Current action and preconditions to check: trajectory_clear

Your task: For each precondition in the list above, predict whether it will hold at this action.

Consider the current scene as observed from the mobile robot's camera, and analyze the predicted future states of all dynamic agents (e.g., people, animals, vehicles, or any moving entities) within the NEXT SECOND.

IMPORTANT: Only answer "very likely" if you are absolutely certain—based on strong, clear evidence—that a dynamic agent will violate the precondition in the predicted future state. Do NOT answer "very likely" for unlikely, ambiguous, or low-probability risks.

Ask yourself for each precondition: Is there a high probability, with clear and convincing evidence, that the predicted future states of any dynamic agent will interfere with the predicted future state of the currently executing action within the NEXT SECOND, causing that precondition to fail?

Assess the risk level based on these predictions. Use "likely" or "very likely" if motions create a clear risk of interference.

Use "neutral" or "improbable" if agents are nearby but their predicted paths are clearly diverging or non-conflicting.

Failure Risk Categories: "very improbable", "improbable", "neutral", "likely", "very likely"

Answer Format: Output ONLY the probability_of_failure value from these categories: "very improbable", "improbable", "neutral", "likely", "very likely"

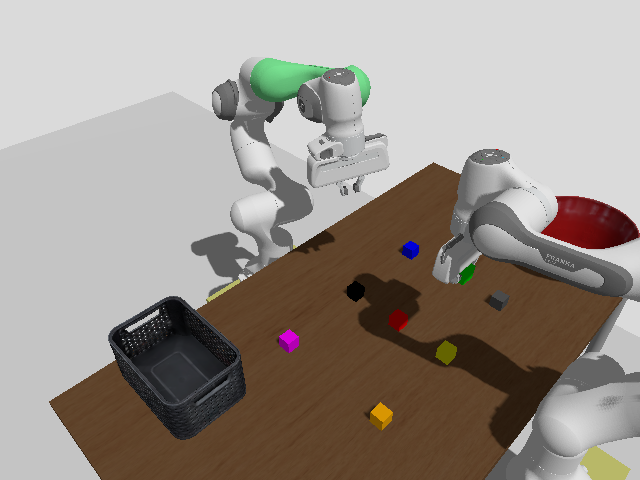

Answer: very improbable